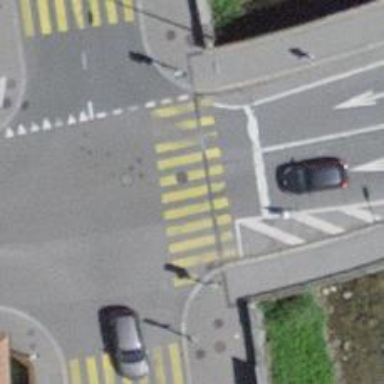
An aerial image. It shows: Road crossing with traffic signals.